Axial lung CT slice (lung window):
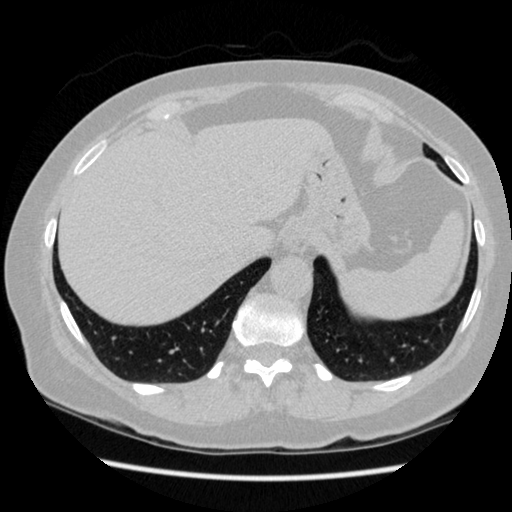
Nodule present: no